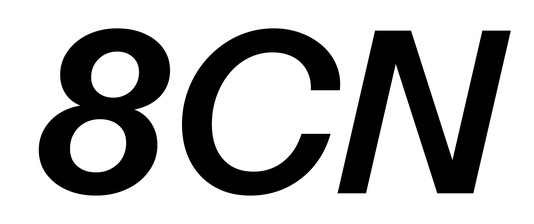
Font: InstrumentSans-Italic_SemiBold_Italic